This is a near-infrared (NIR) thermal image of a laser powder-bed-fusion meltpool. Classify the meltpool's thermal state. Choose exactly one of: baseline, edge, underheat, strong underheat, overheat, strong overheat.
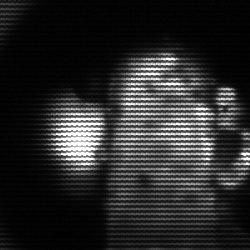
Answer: strong underheat